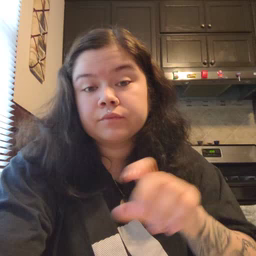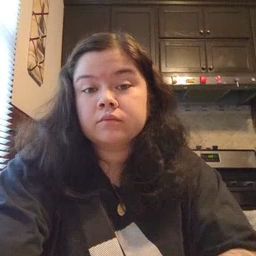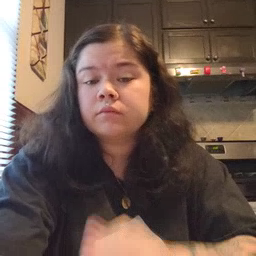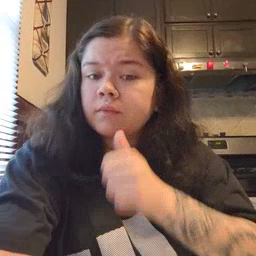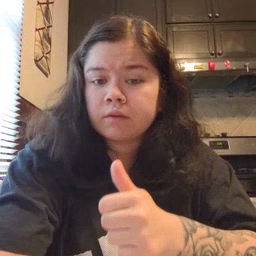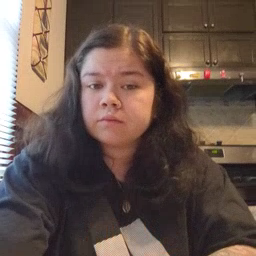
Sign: not